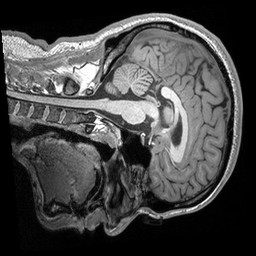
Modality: T1w
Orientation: sagittal
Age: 21
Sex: male
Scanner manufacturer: siemens
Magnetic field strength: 3 T
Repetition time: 2.53 s
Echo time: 0.00298 s